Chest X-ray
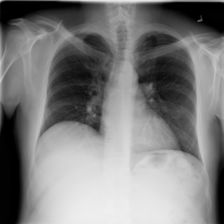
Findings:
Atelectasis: negative
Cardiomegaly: negative
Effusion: negative
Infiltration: negative
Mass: negative
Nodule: negative
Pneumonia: negative
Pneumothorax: negative
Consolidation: negative
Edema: negative
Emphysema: negative
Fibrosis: negative
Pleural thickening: negative
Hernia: negative